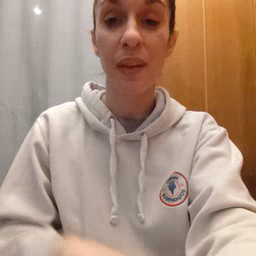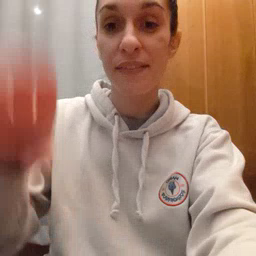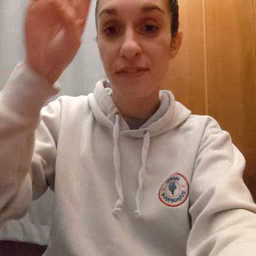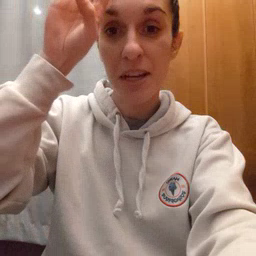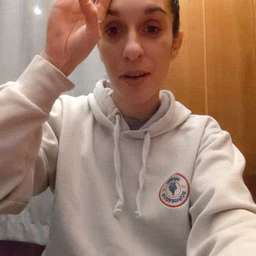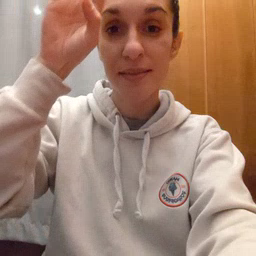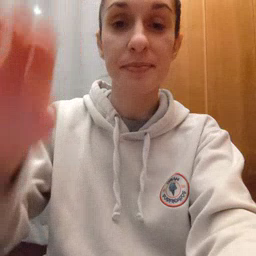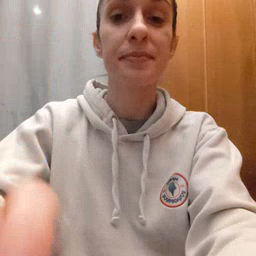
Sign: fireman